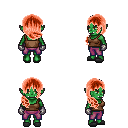
a pixel art fantasy rpg character, female body template, orc, green skin, brown pirate shirt, magenta pants, red right-swept hairstyle, metal gloves, gray slippers, four views (front, back, left, right), 2x2 character sprite sheet, small pixel art, hard edges, no anti-aliasing